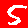
Digit: 5